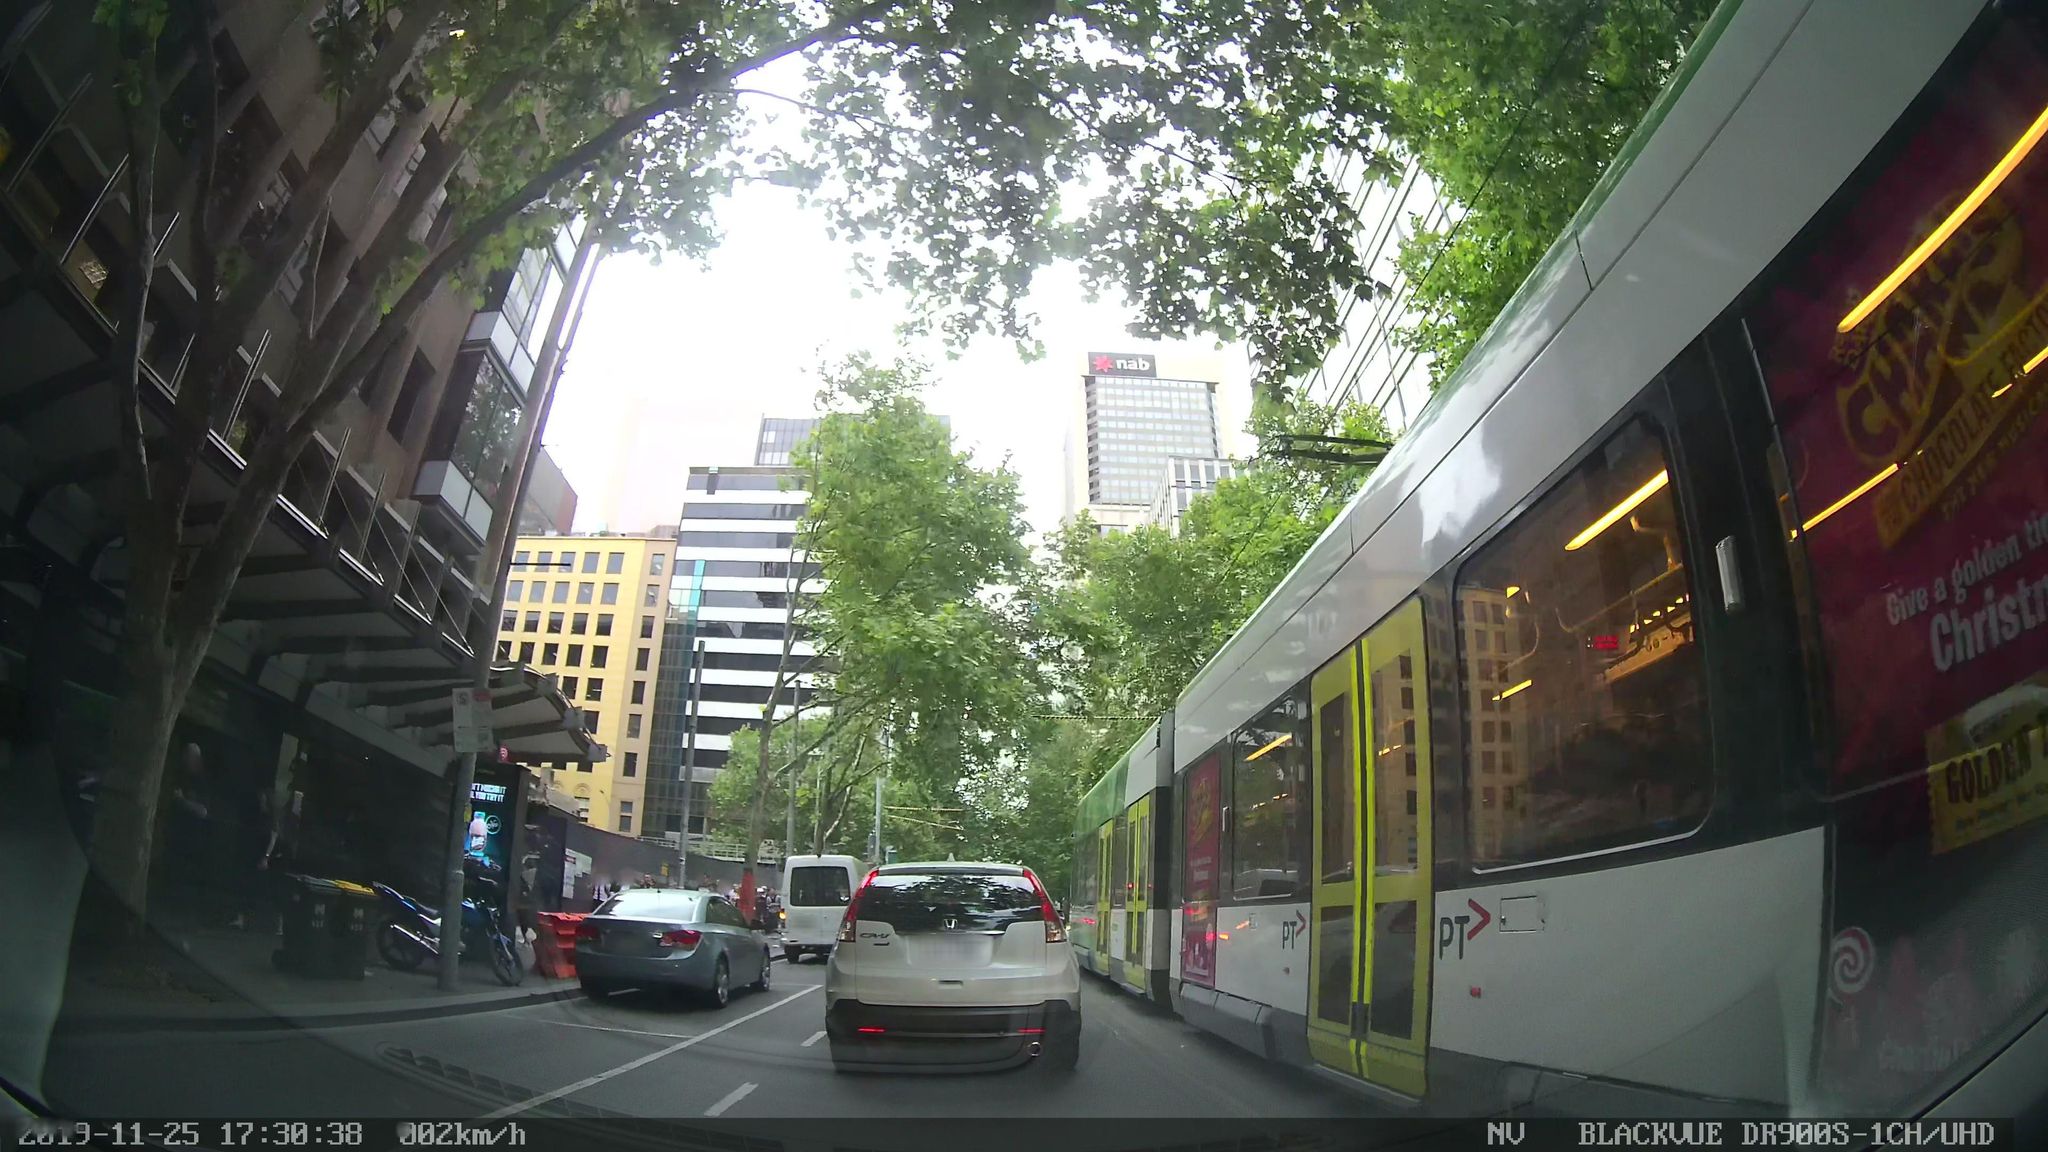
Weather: cloudy
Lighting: day
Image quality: good
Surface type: driving surface
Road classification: footway
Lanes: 2
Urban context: urban centre
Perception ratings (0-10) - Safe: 6.24, Lively: 7.43, Beautiful: 6.87, Boring: 1.16, Depressing: 7.66, Wealthy: 7.01